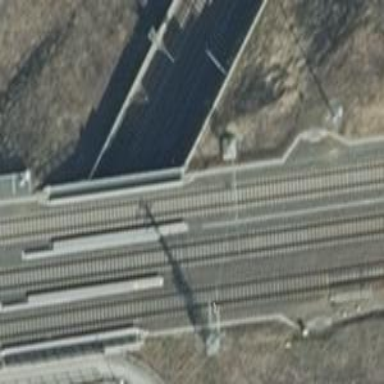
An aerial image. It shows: Railway with electrified contact lines.